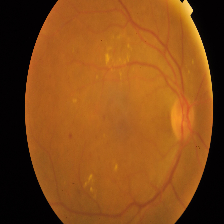
Diabetic retinopathy grade: Proliferative DR